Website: lowes
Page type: payment
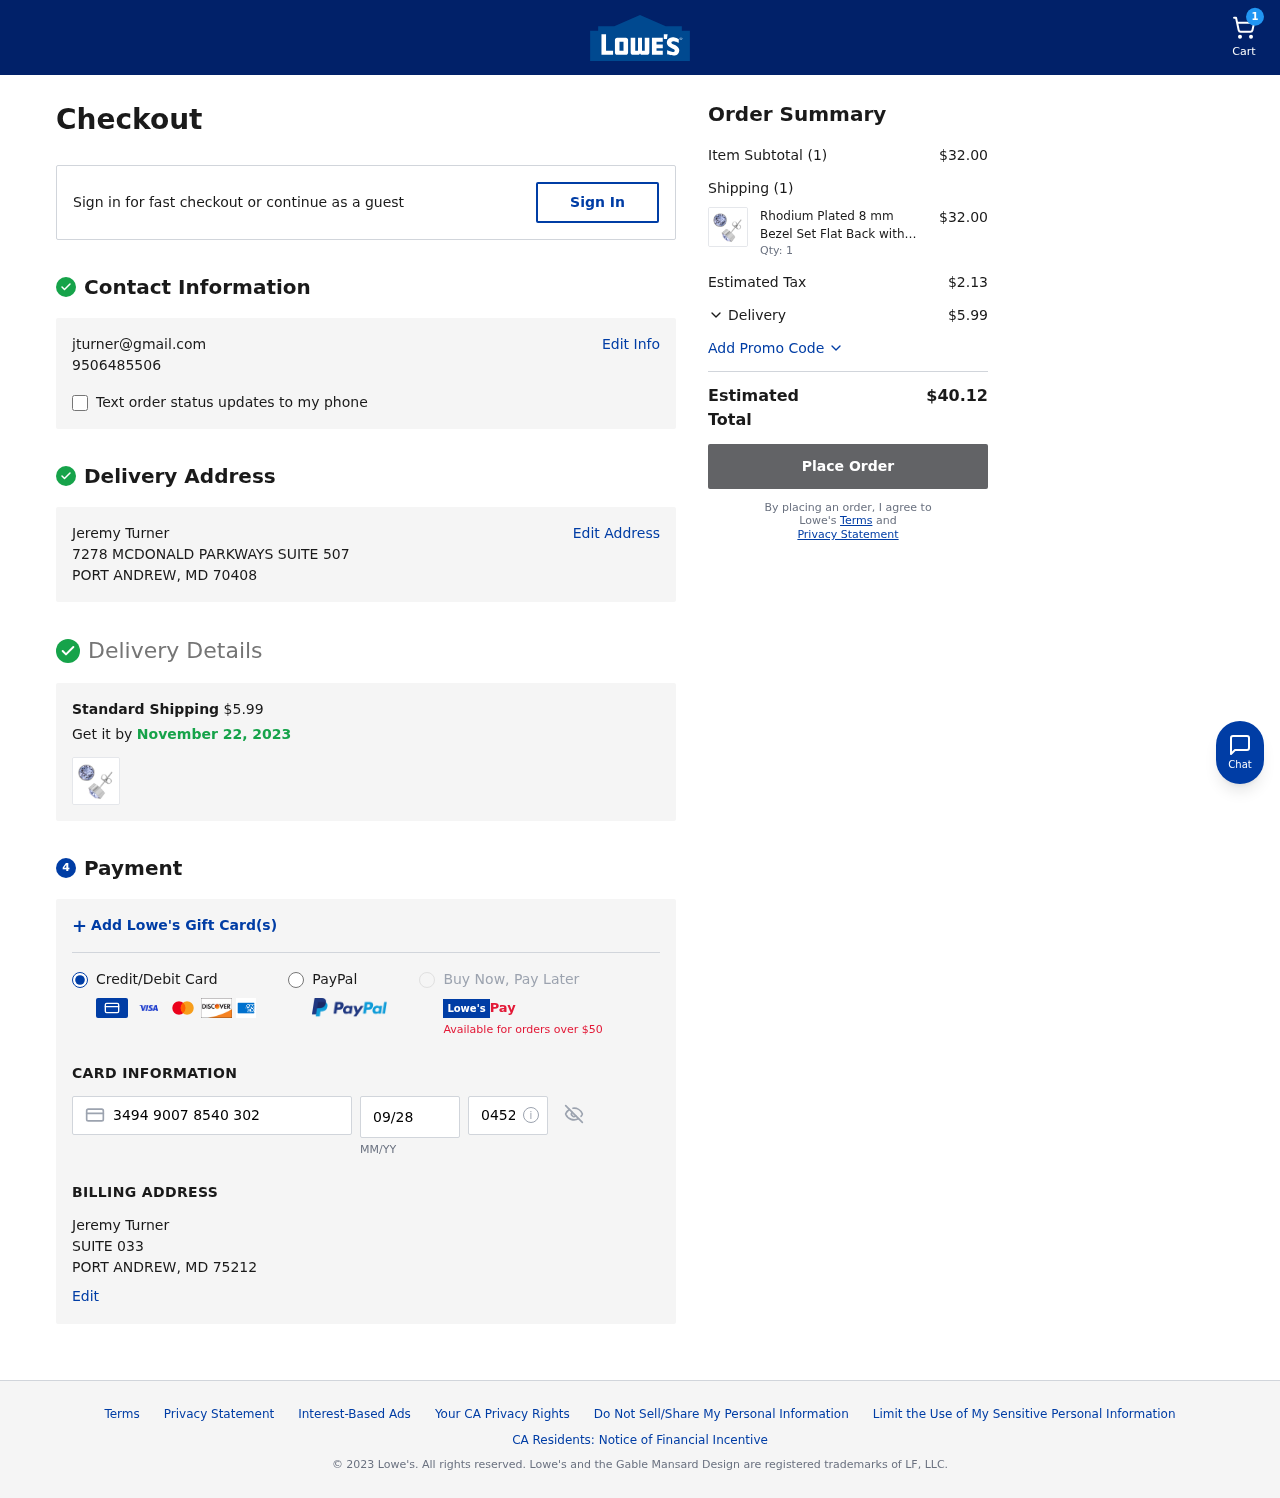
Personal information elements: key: PII_CARD_CVV
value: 0452
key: PII_CARD_EXPIRY
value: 09/28
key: PII_CARD_NUMBER
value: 3494 9007 8540 302
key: PII_CITY_STATE_ZIP2
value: PORT ANDREW, MD 75212
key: PII_EMAIL
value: jturner@gmail.com
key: PII_FULLNAME
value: Jeremy Turner
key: PII_FULLNAME2
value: Jeremy Turner
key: PII_PHONE
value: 9506485506
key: PII_STREET
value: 7278 MCDONALD PARKWAYS SUITE 507
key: PII_STREET2
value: SUITE 033
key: PII_CITY_STATE_ZIP
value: PORT ANDREW, MD 70408
Product elements: key: PRODUCT1_NAME
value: Rhodium Plated 8 mm Bezel Set Flat Back with Light Sapphire Swarovski Crystals Stud Earrings
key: PRODUCT1_PRICE
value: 32
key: PRODUCT1_QUANTITY
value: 1
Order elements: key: ORDER_NUM_ITEMS
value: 1
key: ORDER_SHIPPING_COST
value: $5.99
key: ORDER_DELIVERY_DATE
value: November 22, 2023
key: ORDER_SUBTOTAL
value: $32.00
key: ORDER_NUM_ITEMS2
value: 1
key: ORDER_TAX
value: $2.13
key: ORDER_SHIPPING_COST2
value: $5.99
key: ORDER_TOTAL
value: $40.12